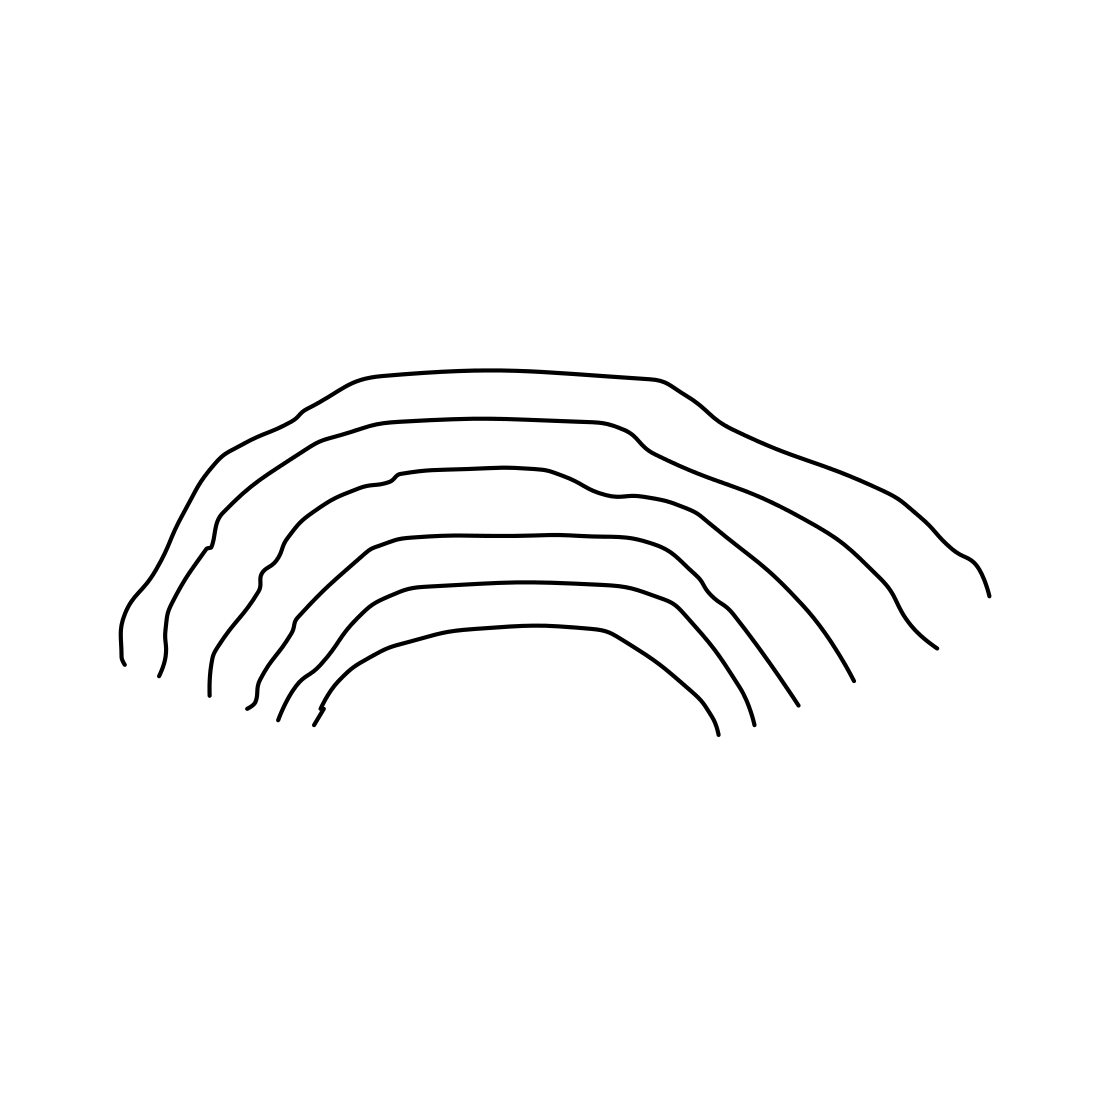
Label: rainbow